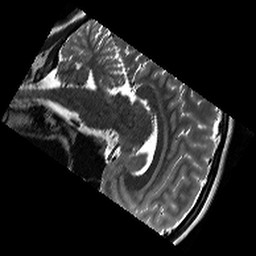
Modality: T2w
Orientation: sagittal
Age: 23
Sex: female
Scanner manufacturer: siemens
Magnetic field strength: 3 T
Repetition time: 11.39 s
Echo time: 0.09 s